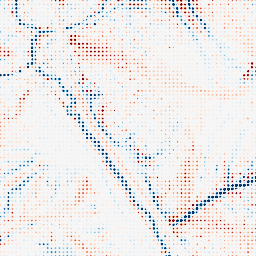
Category: edge_preserving
Decomposition family: median
Decomposition parameters: size: 15
Upsampling method: sinc_blackman
Upsampling parameters: scale: 8
kernel_size: 4
Upsampling scale: 8